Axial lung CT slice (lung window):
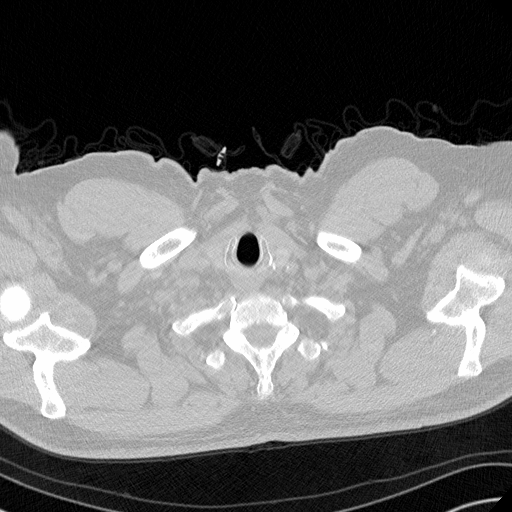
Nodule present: no